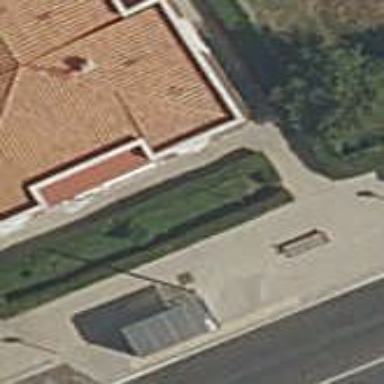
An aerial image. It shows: Garden with kerb barrier.